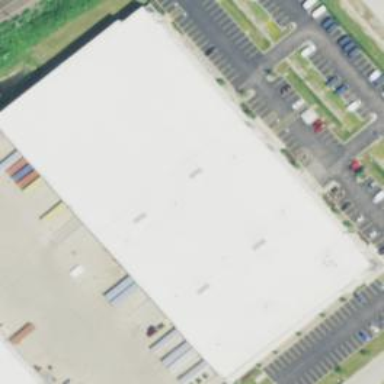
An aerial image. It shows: Industrial building.